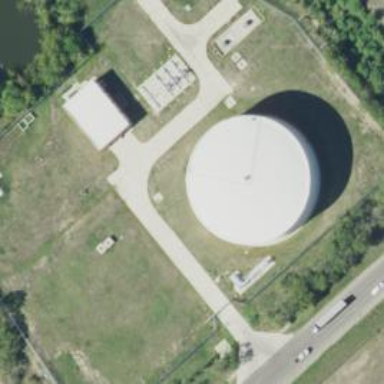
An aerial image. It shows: Water storage area.